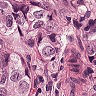
Metastatic tissue present: yes